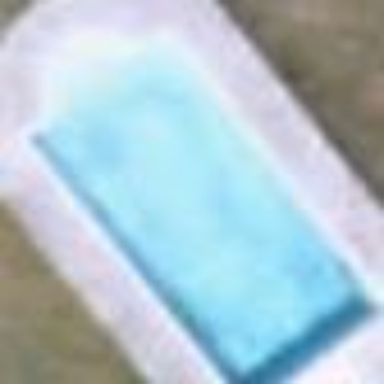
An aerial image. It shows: Swimming pool located in leisure land.